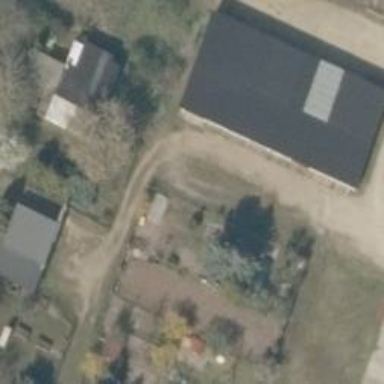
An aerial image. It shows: Group of garages.